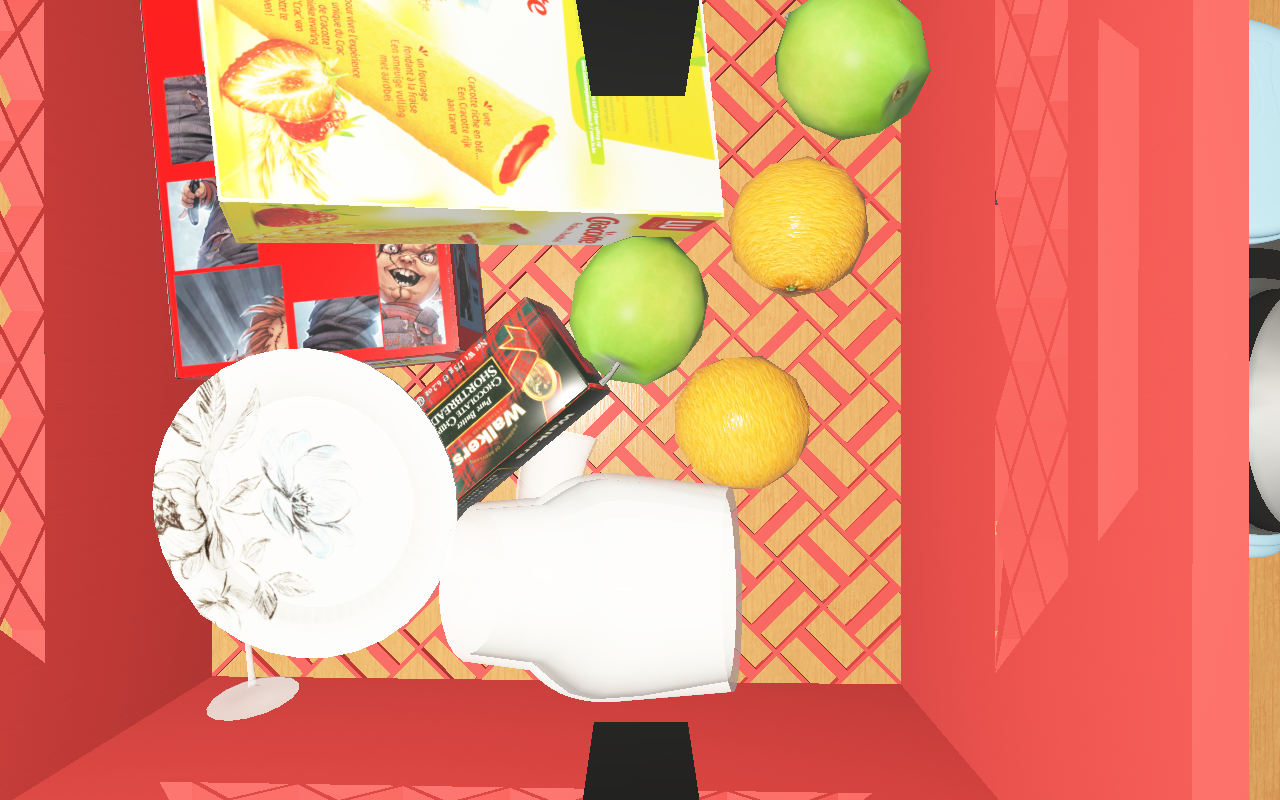
Objects in the scene:
water bottle
apple
apple
orange
plate
glass
wineglass
cereal box